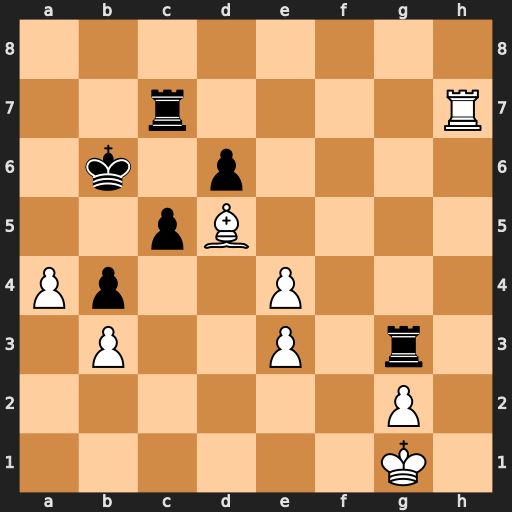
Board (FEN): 8/2r4R/1k1p4/2pB4/Pp2P3/1P2P1r1/6P1/6K1
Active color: w
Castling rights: -
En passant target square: -
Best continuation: a5+ Kxa5 Rxc7